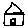
Label: house